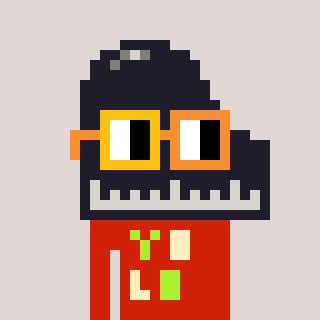
a pixel art character with square yellow and orange glasses, a piano-shaped head and a red-colored body on a warm background